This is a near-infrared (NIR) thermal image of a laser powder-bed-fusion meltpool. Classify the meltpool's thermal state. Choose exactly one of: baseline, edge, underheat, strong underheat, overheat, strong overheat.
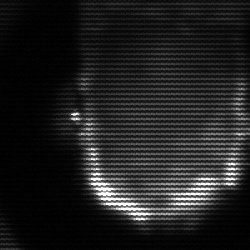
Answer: baseline